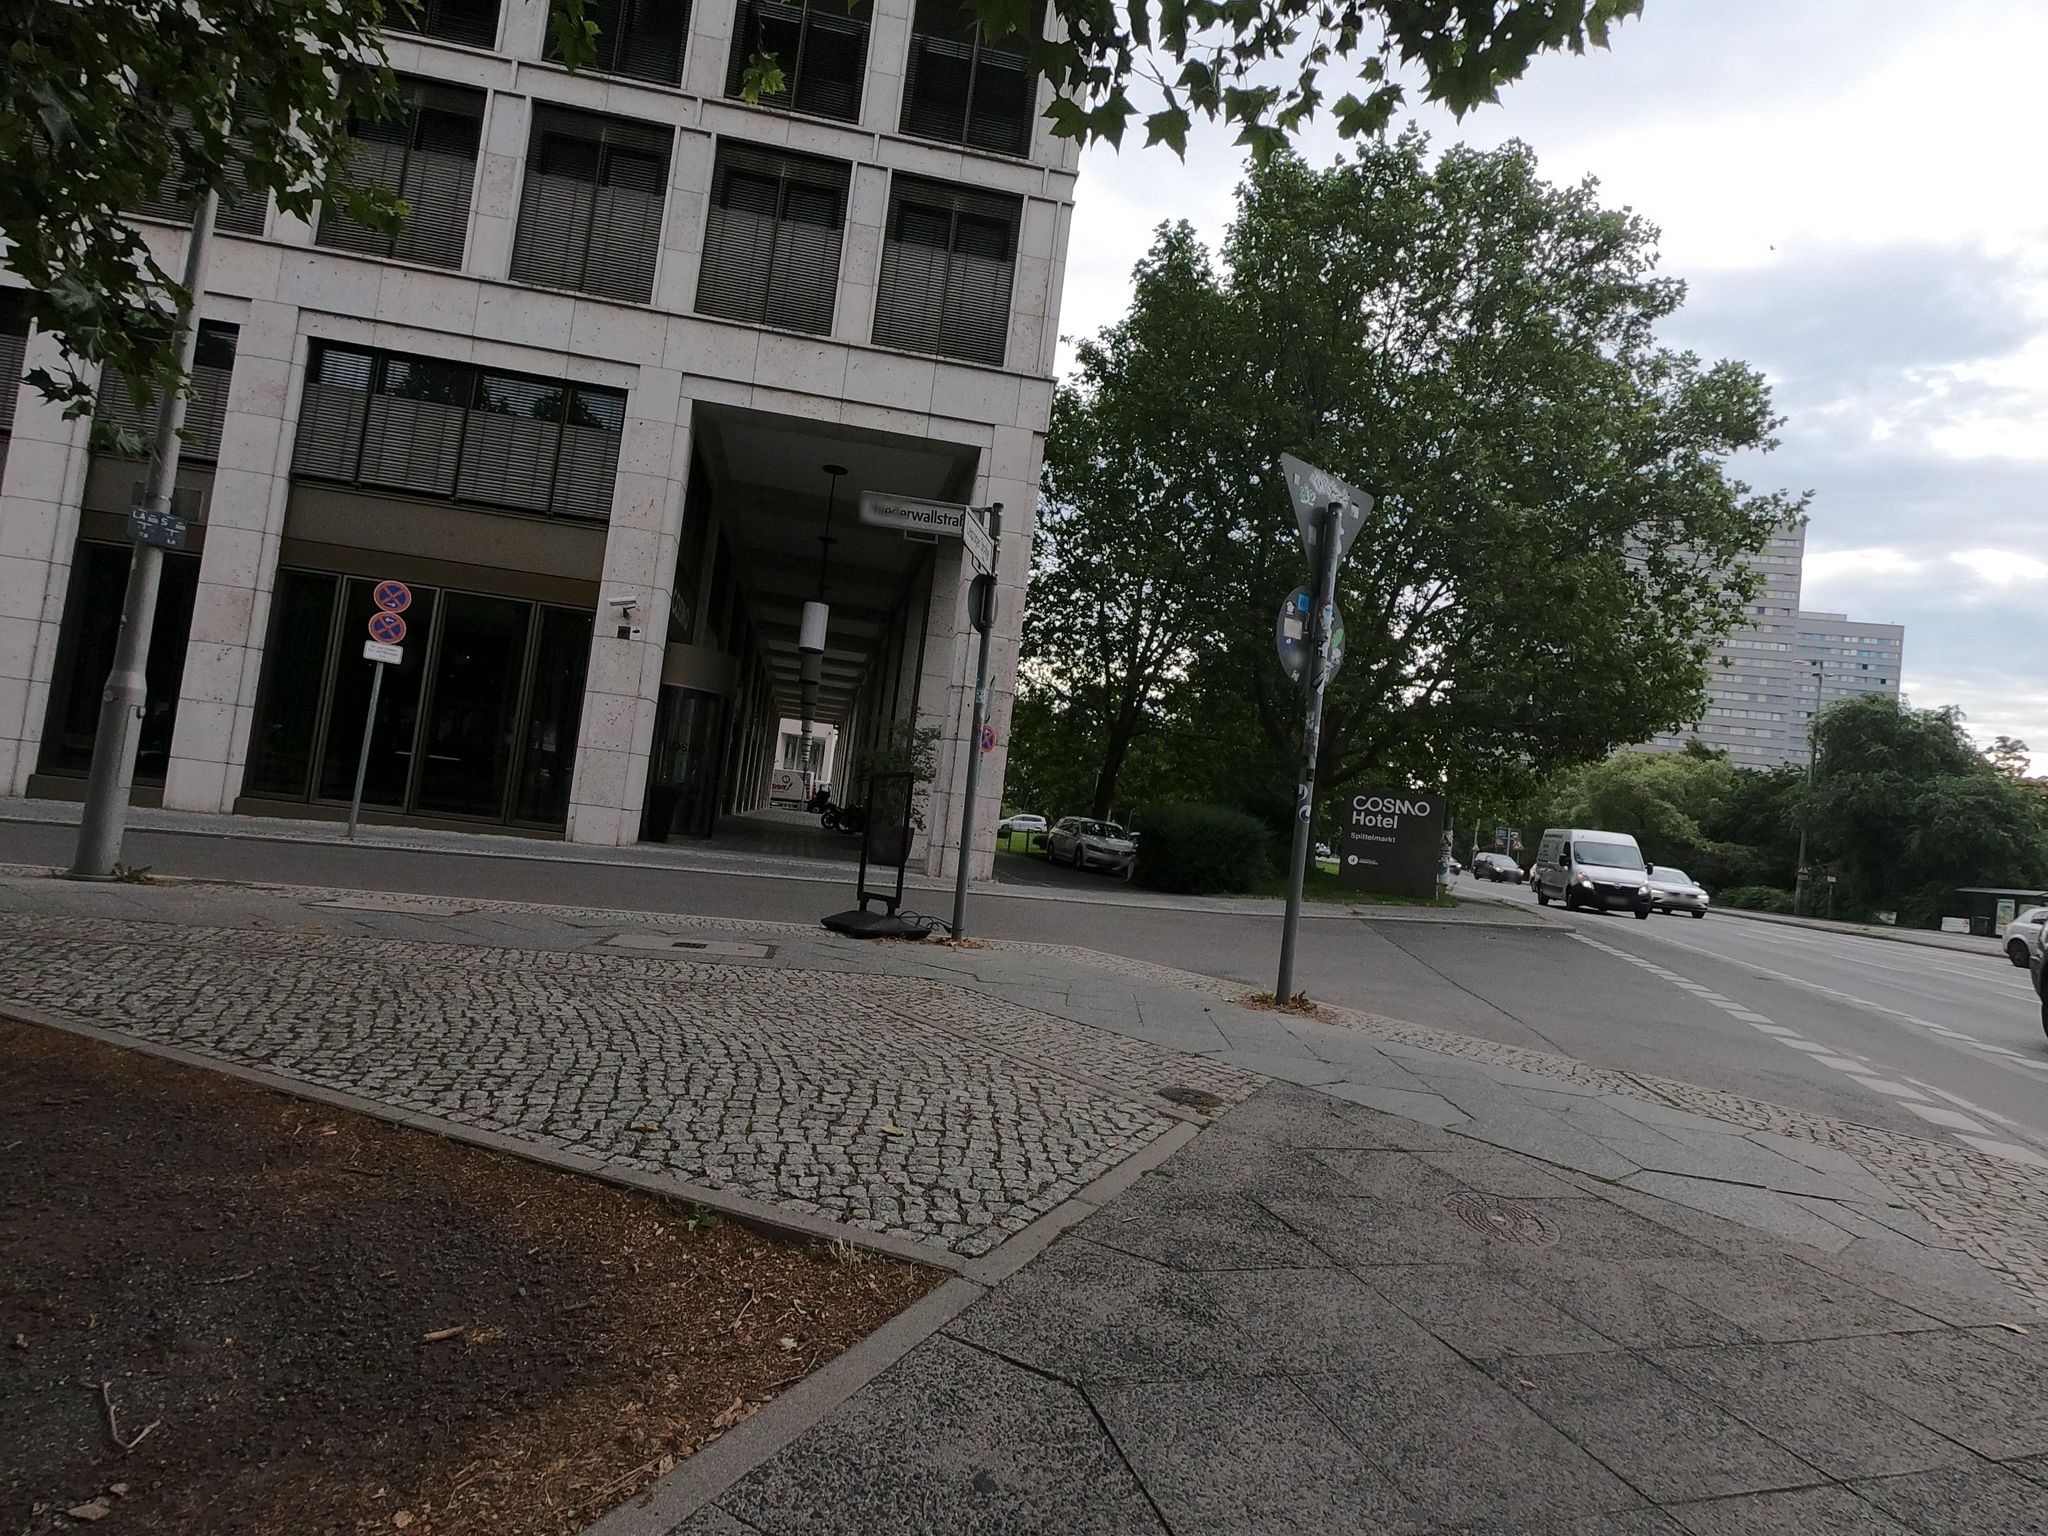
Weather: cloudy
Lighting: day
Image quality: good
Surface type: walking surface
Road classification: cycleway, service
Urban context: urban centre
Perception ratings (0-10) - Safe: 7.9, Lively: 9.19, Beautiful: 8.16, Boring: 2.35, Depressing: 3.48, Wealthy: 8.77